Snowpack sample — Buffalo Mountain, Silverthorne, Colorado, USA (1/25/25, 10:11 AM MST)
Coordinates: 39.6222, -106.1139
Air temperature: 22 °F
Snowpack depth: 110 cm
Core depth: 10 cm
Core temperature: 46.4 °F
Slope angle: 12°, slope face: 102°
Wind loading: high
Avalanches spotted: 0
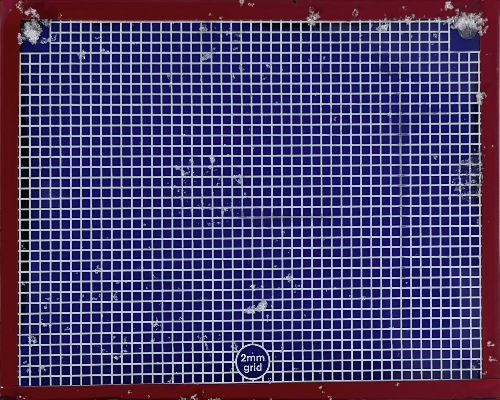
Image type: profile
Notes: No avalanches nearby, collected on the outskirts of a fire break 15 meters from the treeline, on way to Buffalo and Red Mountain